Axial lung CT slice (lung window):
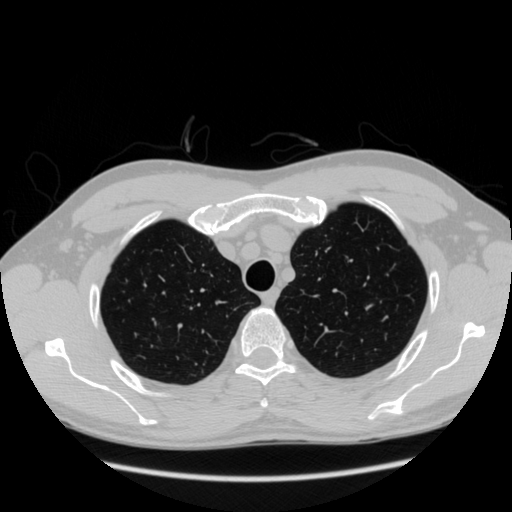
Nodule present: no